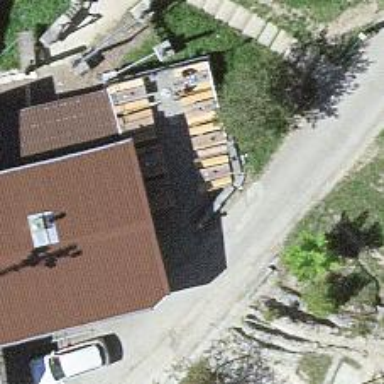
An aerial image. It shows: Restaurant.